Question: I am trying to classify my dataset. To do this, I will use the 4th column of my dataset. If the 4th column of the dataset is equal to 1, that row will added in new matrix called 'Q1'. If the 4th column of the dataset is equal to 2, that row will be added to matrix 'Q2'.
My code:
'''
i = input('Enter a start row: ');
j = input('Enter a end row: ');
search = importfiledataset('search-queries-features.csv',i,j);
[n, p] = size(search);
if j>n
disp('Please enter a smaller number!');
end
for s = i:j
class_id = search(s,4);
if class_id == 1
Q1 = search(s,1:4)
elseif class_id ==2
Q2 = search(s,1:4)
end
end
'''
This calculates the 'Q1' and 'Q2' matrices, but they all are 1x4 and when it gives new 'Q1' the old one is deleted. I need to add new row and make it 2x4 if conditions are true. I need to expand my 'Q1' matrix.
Briefly I am trying to divide my dataset into two parts using 'for' loops and 'if' statements.
Dataset:

I need outcome like:
'''
Q1 = [30 64 1 1
30 62 3 1
30 65 0 1
31 59 2 1
31 65 4 1
33 58 10 1
33 60 0 1
34 58 30 1
34 60 1 1
34 61 10 1]
Q2 = [34 59 0 2
34 66 9 2]
'''
How can I prevent my code from deleting previous rows of 'Q1' and 'Q2' and obtain the entire matrices?
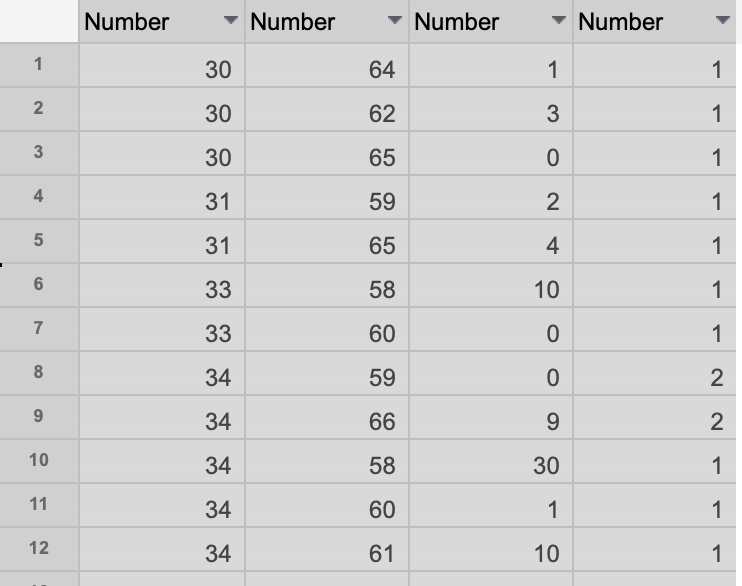
Answer: The main problem in your calculation is that you 'Q1' and 'Q2' each loop iteration. Best solution: get rid of the loops and use logical indexing.
You can use <URL> to quickly determine where a column is equal to '1' or '2':
'''
search = [
30 64 1 1
30 62 3 1
30 65 0 1
31 59 2 1
31 65 4 1
33 58 10 1
33 60 0 1
34 59 0 2
34 66 9 2
34 58 30 1
34 60 1 1
34 61 10 1
];
Q1 = search(search(:,4)==1,:) % == compares each entry in the fourth column to 1
Q2 = search(search(:,4)==2,:)
Q1 =
30 64 1 1
30 62 3 1
30 65 0 1
31 59 2 1
31 65 4 1
33 58 10 1
33 60 0 1
34 58 30 1
34 60 1 1
34 61 10 1
Q2 =
34 59 0 2
34 66 9 2
'''
---
## Warning: Slow solution!
If you are hell bent on using loops, make sure to not overwrite your variables. Either extend them each iteration (which is very, very slow):
'''
Q1=[];
Q2=[];
for ii = 1:size(search,1) % loop over all rows
if search(ii,4)==1
Q1 = [Q1;search(ii,:)];
end
if search(ii,4)==2
Q2 = [Q2;search(ii,:)];
end
end
'''
MATLAB will put orange wiggles beneath 'Q1' and 'Q2', because it's a bad idea to grow arrays in-place. Alternatively, you can preallocate them as large as 'search' and strip off the excess:
'''
Q1 = zeros(size(search)); % Initialise to be as large as search
Q2 = zeros(size(search));
Q1kk = 1; % Intialiase counters
Q2kk = 1;
for ii = 1:size(search,1) % loop over all rows
if search(ii,4)==1
Q1(Q1kk,:) = search(ii,:); % store
Q1kk = Q1kk + 1; % Increase row counter
end
if search(ii,4)==2
Q2(Q2kk,:) = search(ii,:);
Q2kk = Q2kk + 1;
end
end
Q1 = Q1(1:Q1kk-1,:); % strip off excess rows
Q2 = Q2(1:Q2kk-1,:);
'''